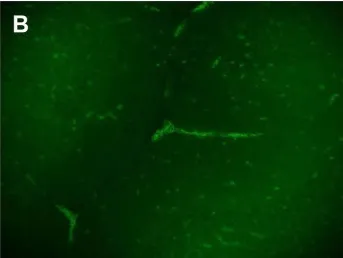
Antibody detection in serum and CSF. The result of TBA showed an uncertain neuronal surface antibody. The immunofluorescence signal was detected in positive control (titer 1:1).
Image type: pathology (immunostaining)